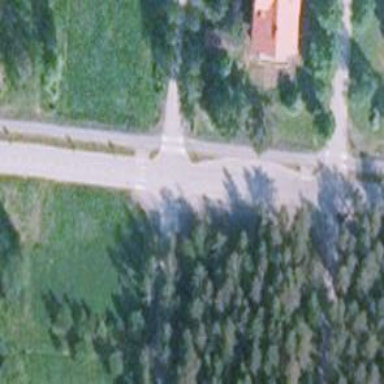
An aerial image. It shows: Asphalt cycleway.